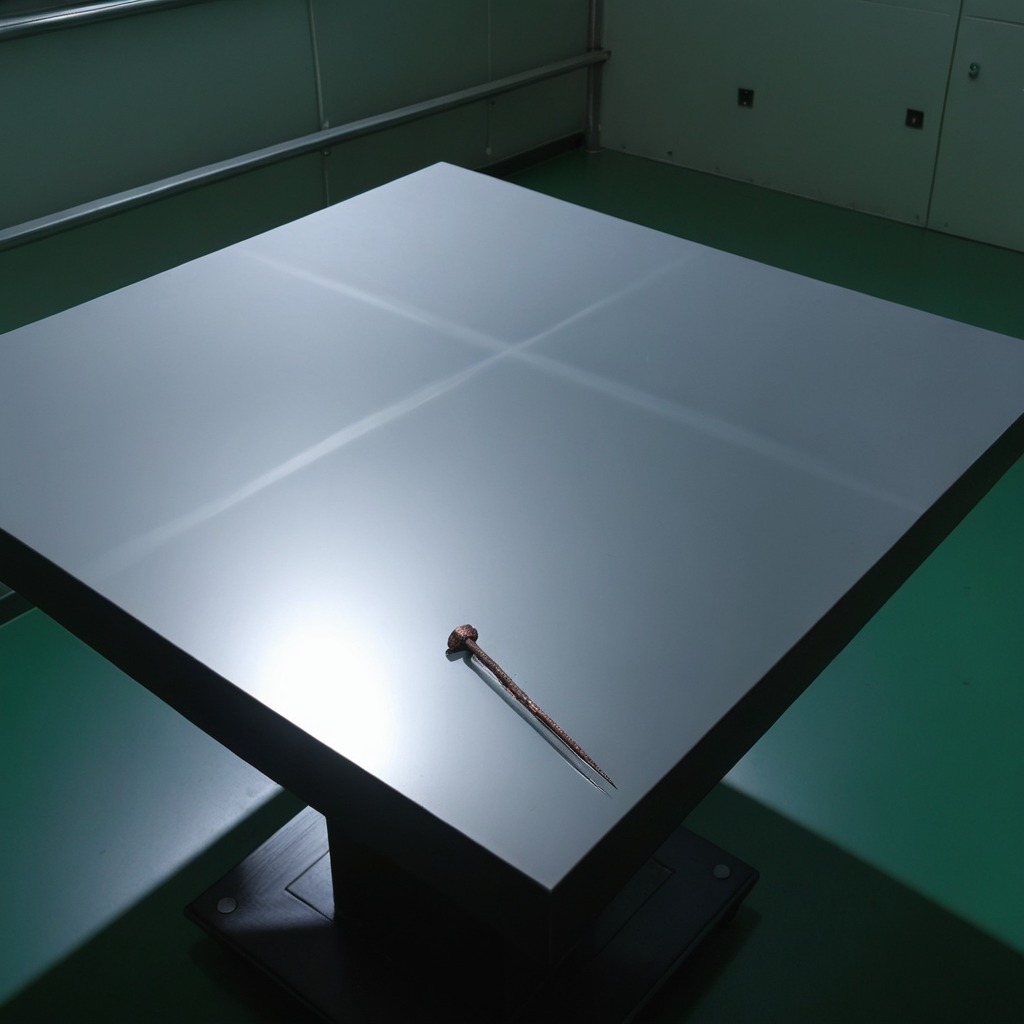
An iron nail is lying on a clean empty table in a railway signal maintenance room lit by harsh overhead fluorescents.